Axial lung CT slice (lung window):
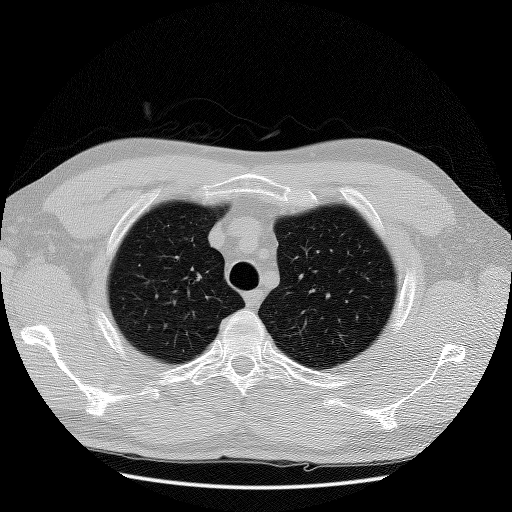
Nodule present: no